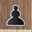
Piece: bP